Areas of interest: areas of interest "Junyi Hotel (Jinfu Branch)"
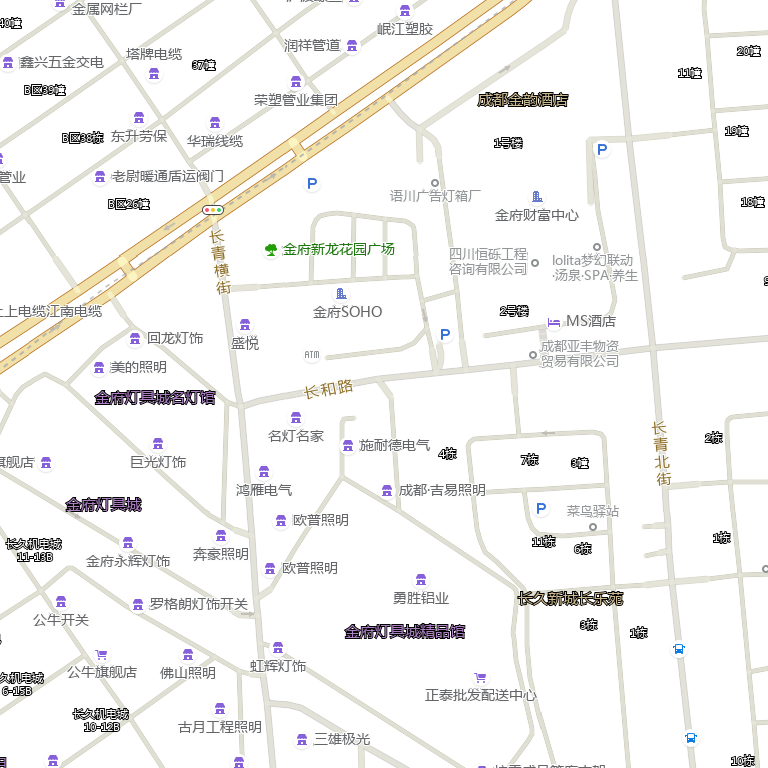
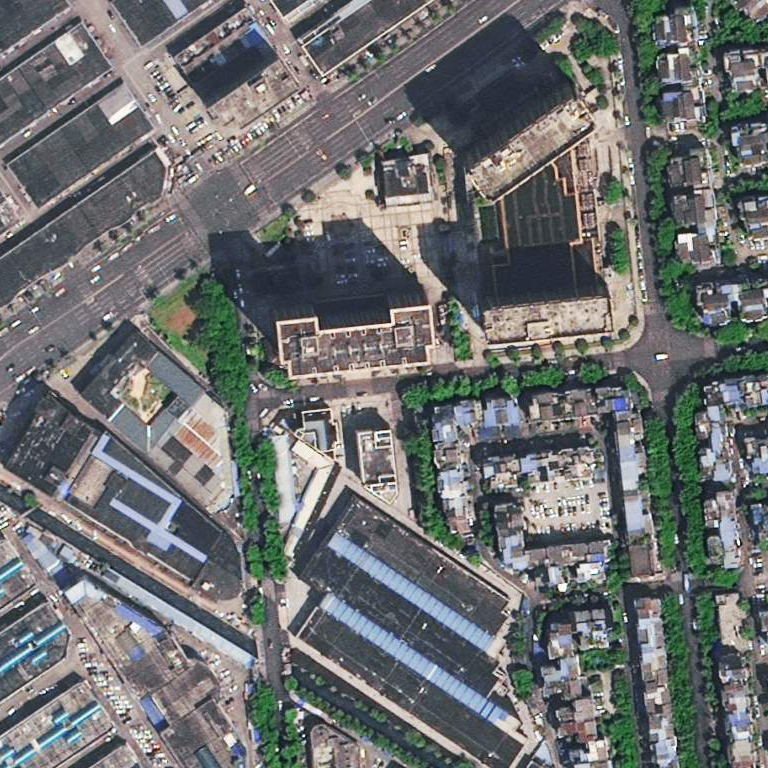